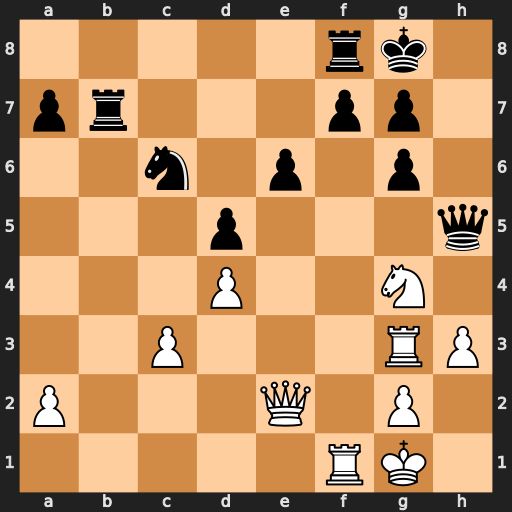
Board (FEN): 5rk1/pr3pp1/2n1p1p1/3p3q/3P2N1/2P3RP/P3Q1P1/5RK1
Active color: w
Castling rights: -
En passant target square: -
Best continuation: Nf6+ gxf6 Qxh5